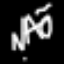
Label: fork